Interaction volume radius: 5 \u00c5
Interaction volume height: 15 \u00c5
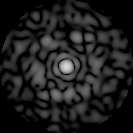
Disorder parameter: 0.886